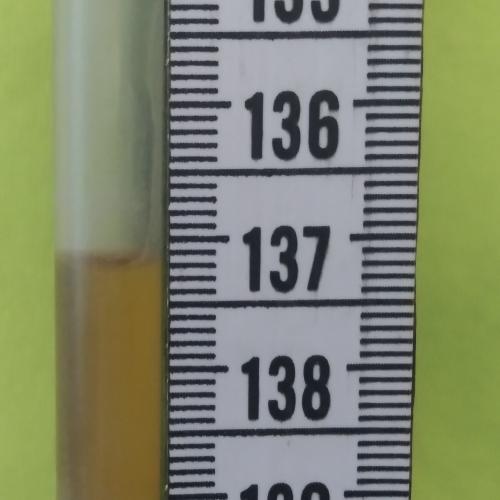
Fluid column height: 137.2 cm